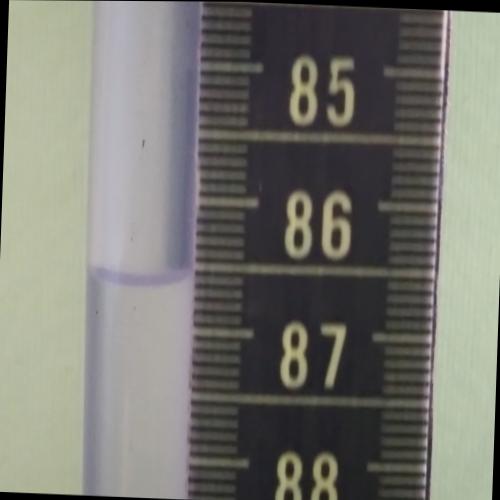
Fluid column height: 86.6 cm